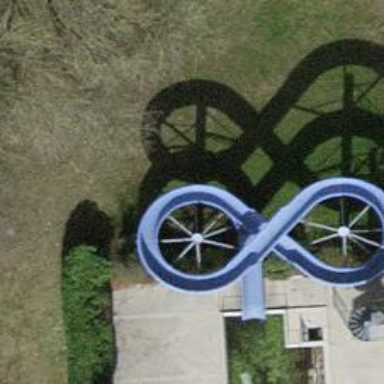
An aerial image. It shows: Water slide attraction.